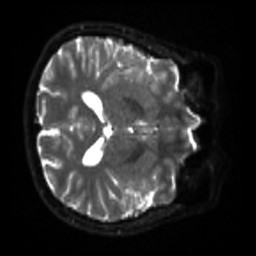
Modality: sbref
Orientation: axial
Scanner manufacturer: siemens
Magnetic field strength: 3 T
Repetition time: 4 s
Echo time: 0.0594 s